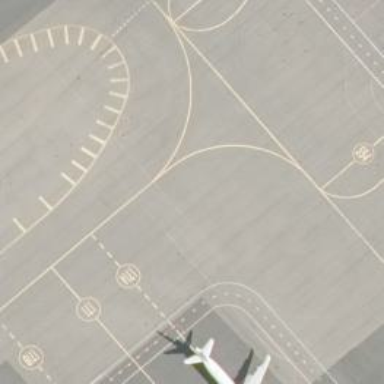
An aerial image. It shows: View of taxiway at the airport.